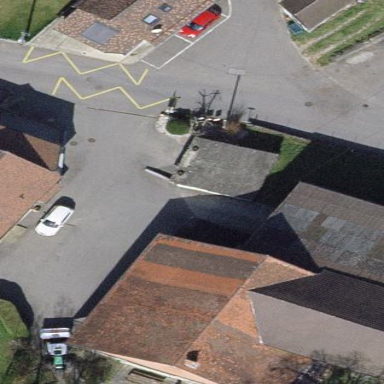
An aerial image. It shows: Simple and straightforward house.